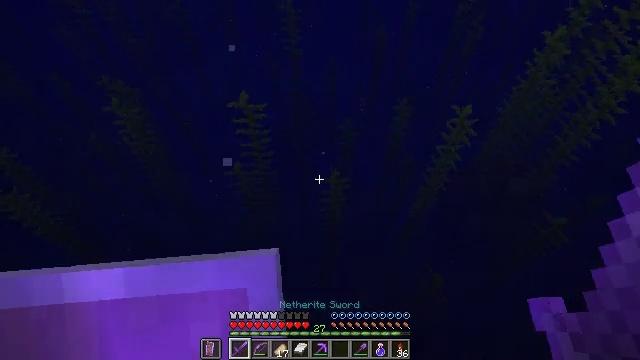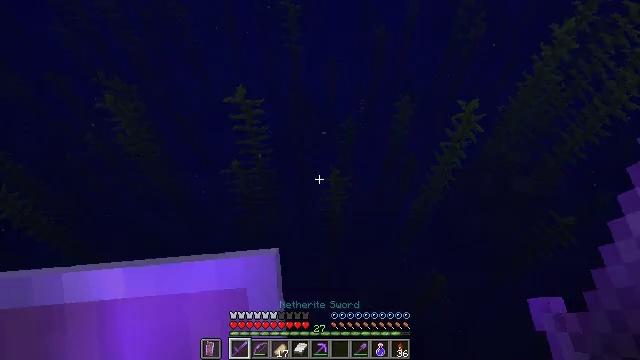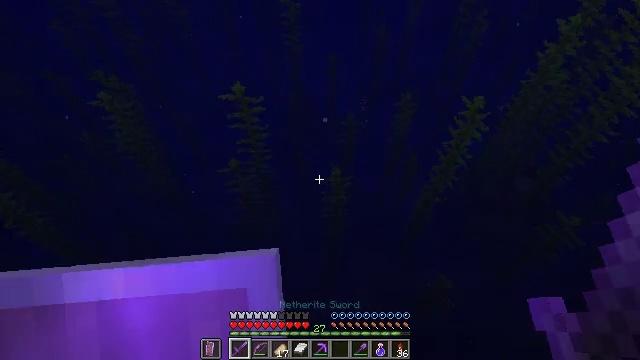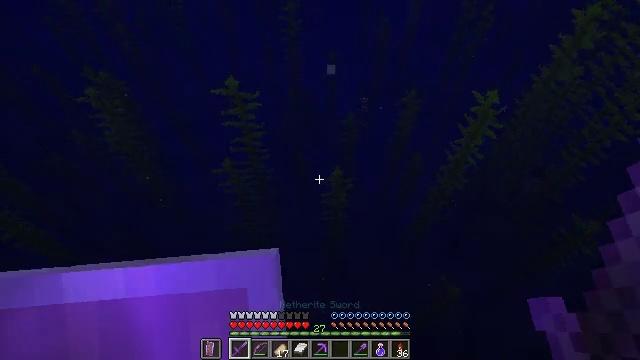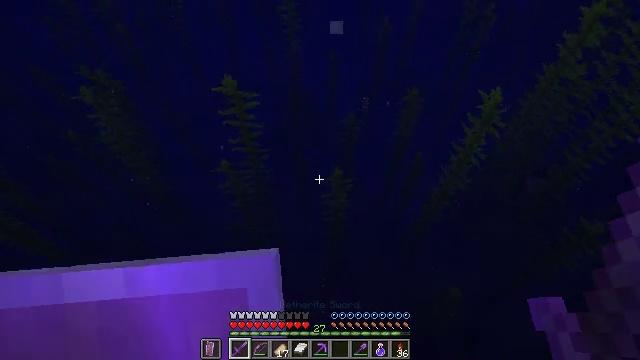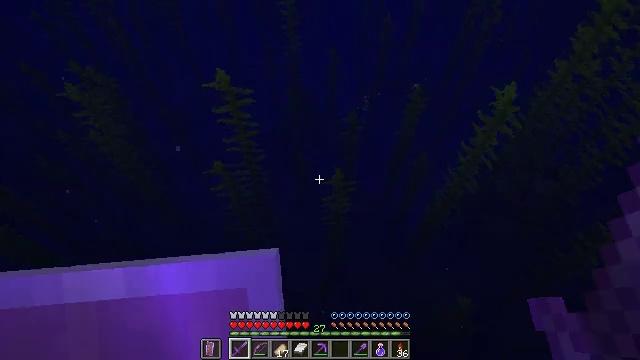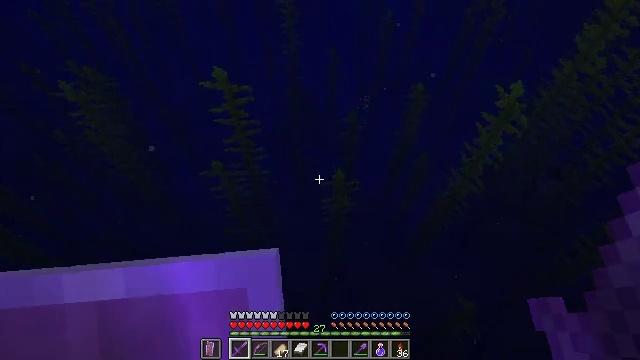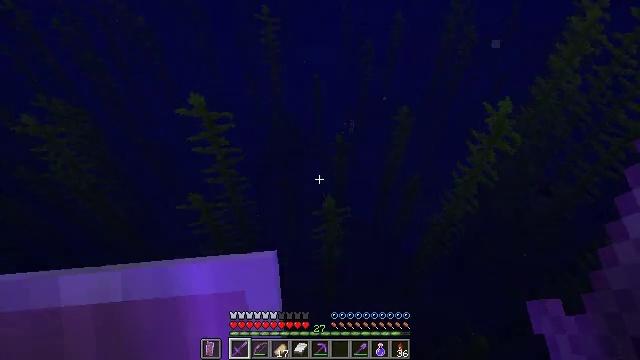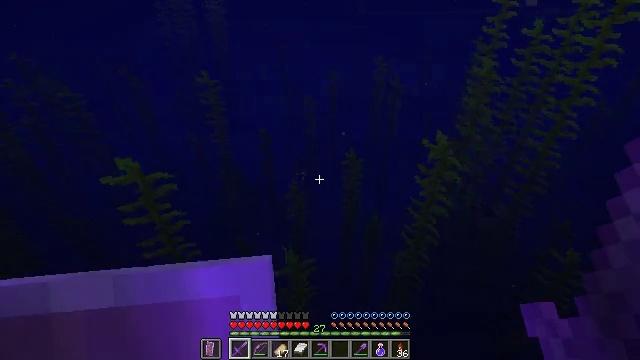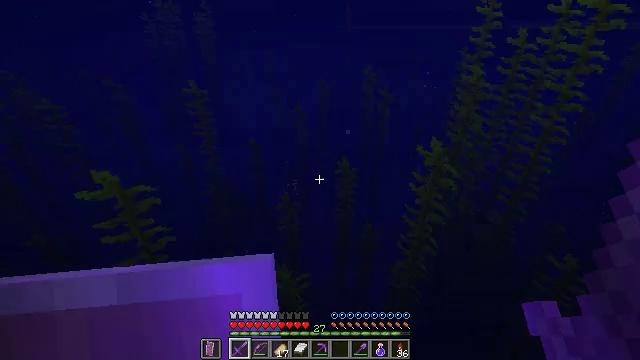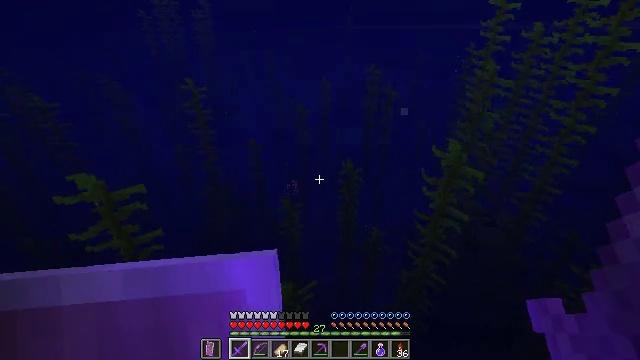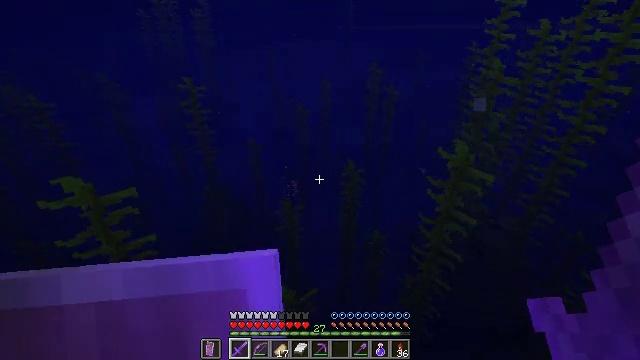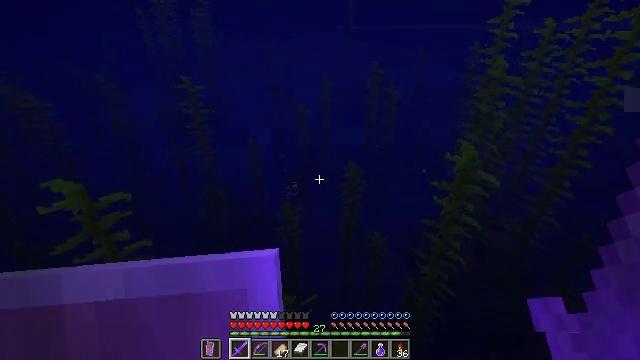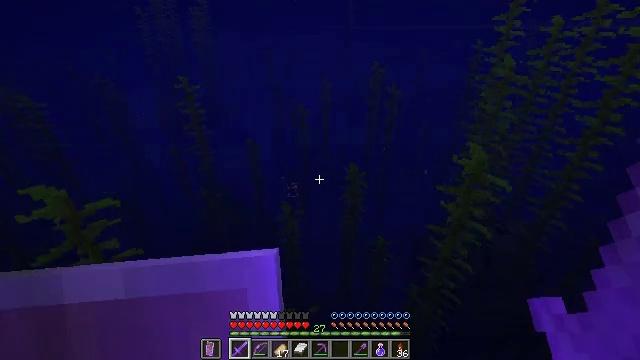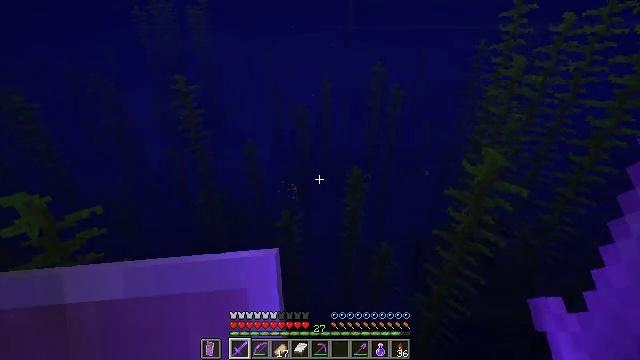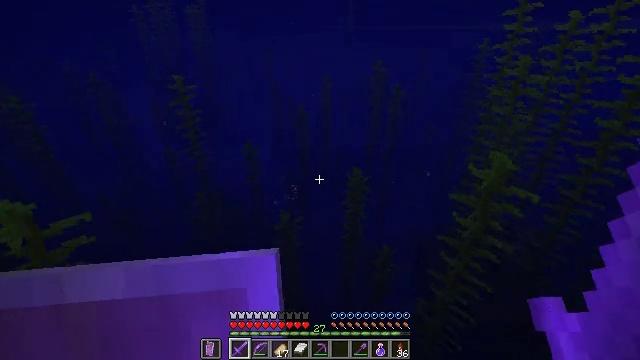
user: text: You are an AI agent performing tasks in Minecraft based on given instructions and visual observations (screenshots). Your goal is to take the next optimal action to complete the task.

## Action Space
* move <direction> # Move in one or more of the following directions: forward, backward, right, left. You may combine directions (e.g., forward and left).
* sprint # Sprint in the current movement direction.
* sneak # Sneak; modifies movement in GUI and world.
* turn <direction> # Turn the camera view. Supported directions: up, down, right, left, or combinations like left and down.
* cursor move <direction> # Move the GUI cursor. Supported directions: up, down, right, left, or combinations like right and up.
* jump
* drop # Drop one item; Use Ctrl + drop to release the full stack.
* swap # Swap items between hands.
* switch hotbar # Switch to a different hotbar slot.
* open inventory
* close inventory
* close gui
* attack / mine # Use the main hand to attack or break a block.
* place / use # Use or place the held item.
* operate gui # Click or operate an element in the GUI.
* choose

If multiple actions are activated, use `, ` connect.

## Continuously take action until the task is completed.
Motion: motion action
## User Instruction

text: Break polished granite.
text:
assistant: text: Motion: move forward, sprint
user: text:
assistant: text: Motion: move forward, sprint
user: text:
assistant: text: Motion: move forward, sprint
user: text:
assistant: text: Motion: move forward, sprint
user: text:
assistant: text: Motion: move forward, sprint
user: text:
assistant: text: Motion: move forward, sprint
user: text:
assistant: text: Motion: move forward, sprint, turn right and up
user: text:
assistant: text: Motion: move forward, sprint, turn right and up, jump
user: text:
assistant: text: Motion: move forward, sprint, turn right and up, jump
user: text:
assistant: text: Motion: move forward, sprint, jump
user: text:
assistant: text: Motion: move forward, sprint, jump
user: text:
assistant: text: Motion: move forward, sprint, jump
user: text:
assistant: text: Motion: move forward, sprint, jump
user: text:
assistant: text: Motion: move forward, sprint, jump
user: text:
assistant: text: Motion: move forward, sprint, jump
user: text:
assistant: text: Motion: move forward, sprint, jump
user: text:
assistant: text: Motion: move forward, sprint, jump
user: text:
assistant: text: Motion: move forward, sprint, jump
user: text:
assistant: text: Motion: move forward, sprint, jump
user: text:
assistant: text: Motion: move forward, sprint, jump
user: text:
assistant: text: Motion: move forward, sprint, turn left and down
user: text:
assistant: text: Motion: move forward, sprint, turn left and down
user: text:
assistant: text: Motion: move forward, sprint, turn left and down
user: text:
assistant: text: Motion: move forward, sprint, turn left and down
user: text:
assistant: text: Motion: move forward, sprint
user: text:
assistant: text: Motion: move forward, sprint, jump
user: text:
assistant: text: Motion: move forward, sprint, jump
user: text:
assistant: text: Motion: move forward, sprint, jump
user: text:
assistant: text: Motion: move forward, sprint, jump
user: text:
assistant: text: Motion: move forward, sprint, jump